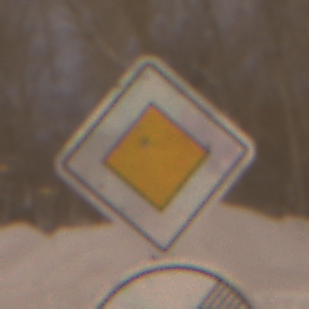
Verkehrszeichen: Vorfahrtsstrasse
Zusatzzeichen unten: EndeGeschwindigkeit90
Umgebung: Outdoor, Urban
Tageszeit: Night
Wetter: Overcast
Licht: Artificial
Jahreszeit: Winter
Kontrast: MediumContrast